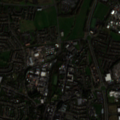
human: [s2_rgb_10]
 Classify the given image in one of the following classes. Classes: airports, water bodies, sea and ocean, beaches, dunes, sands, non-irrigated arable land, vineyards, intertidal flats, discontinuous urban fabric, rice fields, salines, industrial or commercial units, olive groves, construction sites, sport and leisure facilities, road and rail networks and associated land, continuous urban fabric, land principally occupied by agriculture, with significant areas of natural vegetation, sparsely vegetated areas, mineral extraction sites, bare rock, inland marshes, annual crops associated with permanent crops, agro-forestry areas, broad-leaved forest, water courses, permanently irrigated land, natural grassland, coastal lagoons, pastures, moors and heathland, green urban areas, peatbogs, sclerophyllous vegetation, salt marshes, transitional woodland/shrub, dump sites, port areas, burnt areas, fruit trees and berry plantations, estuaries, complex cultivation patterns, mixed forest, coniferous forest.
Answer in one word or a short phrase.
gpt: discontinuous urban fabric, industrial or commercial units, pastures